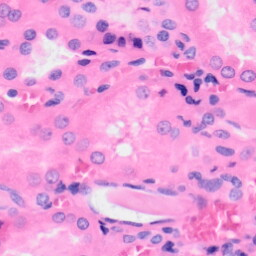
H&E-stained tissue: Kidney